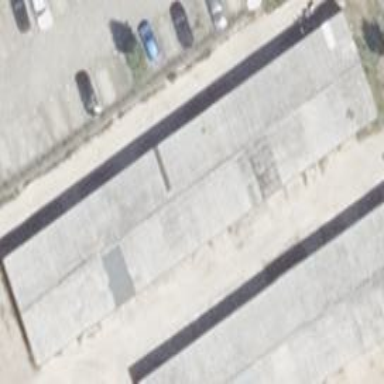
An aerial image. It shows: Garage.